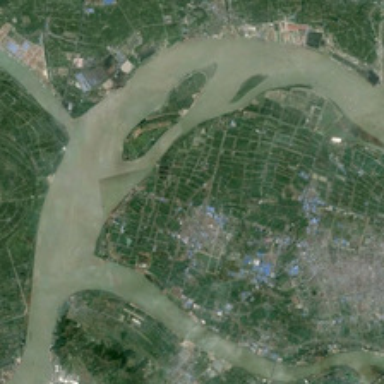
A black river flows through a large area .